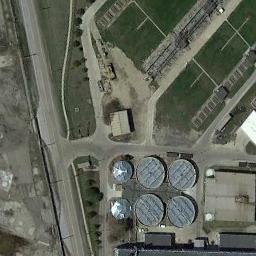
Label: storage_tank